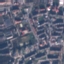
Land use / land cover: Residential